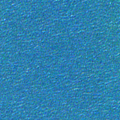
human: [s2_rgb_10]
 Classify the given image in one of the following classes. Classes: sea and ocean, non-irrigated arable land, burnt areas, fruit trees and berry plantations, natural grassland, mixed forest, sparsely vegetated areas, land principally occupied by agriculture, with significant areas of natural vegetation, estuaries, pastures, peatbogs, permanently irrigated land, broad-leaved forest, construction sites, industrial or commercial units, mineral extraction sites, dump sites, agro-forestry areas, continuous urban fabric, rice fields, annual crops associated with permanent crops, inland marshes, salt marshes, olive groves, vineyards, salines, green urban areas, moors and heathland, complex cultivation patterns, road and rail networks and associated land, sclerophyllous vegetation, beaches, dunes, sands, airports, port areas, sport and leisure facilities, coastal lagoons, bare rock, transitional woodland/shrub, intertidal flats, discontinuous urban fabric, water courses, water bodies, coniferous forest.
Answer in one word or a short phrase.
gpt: sea and ocean